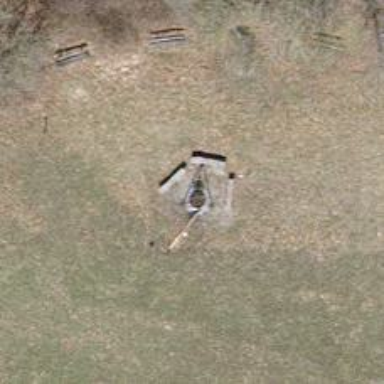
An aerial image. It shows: Picnic site with barbecue amenities available.